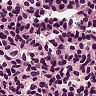
Metastatic tissue present: no